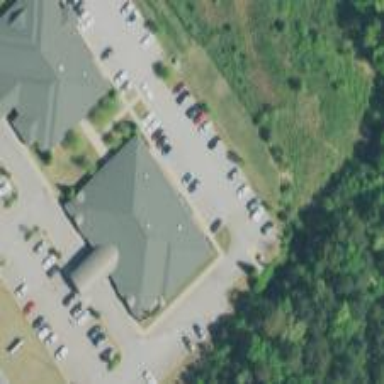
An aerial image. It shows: Clinic building providing healthcare services.